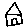
Label: house